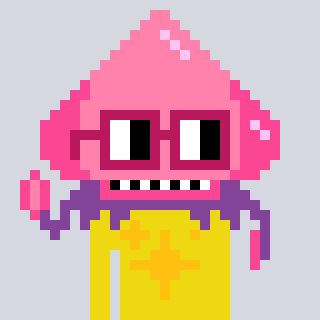
a pixel art character with square dark red glasses, a squid-shaped head and a yellow-colored body on a cool background